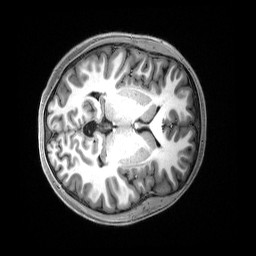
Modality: T1w
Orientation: axial
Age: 22
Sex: female
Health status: healthy
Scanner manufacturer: siemens
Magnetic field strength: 3 T
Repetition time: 2.5 s
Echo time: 0.00222 s